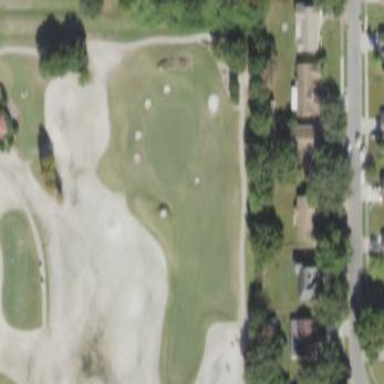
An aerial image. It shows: Golf fairway surrounded by grass.